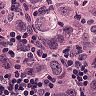
Metastatic tissue present: yes